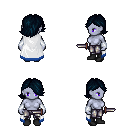
a pixel art fantasy rpg character, female body template, dark elf, purple skin, white trimmed cape, metal pants, raven swoop hairstyle, white cloth bracers, black shoes, dagger, four views (front, back, left, right), 2x2 character sprite sheet, small pixel art, hard edges, no anti-aliasing